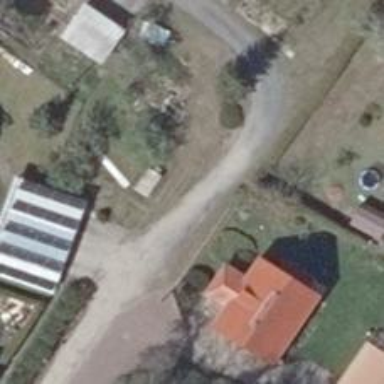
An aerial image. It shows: Residential road with gravel surface.